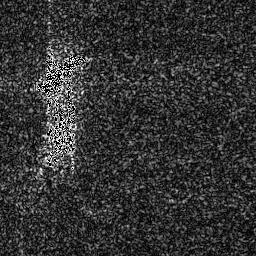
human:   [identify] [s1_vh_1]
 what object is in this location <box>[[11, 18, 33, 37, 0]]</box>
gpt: <ref>1 large ship at the top left</ref>